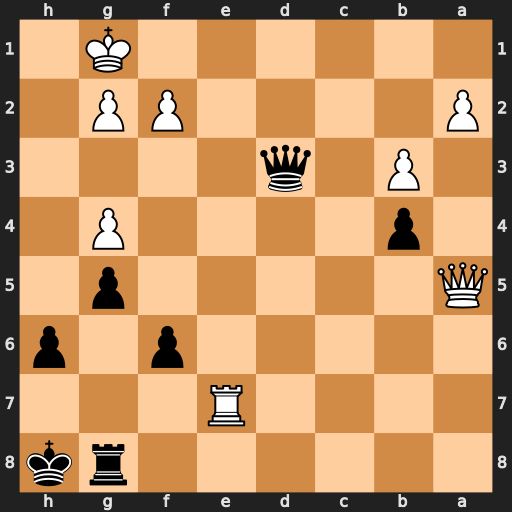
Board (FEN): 6rk/4R3/5p1p/Q5p1/1p4P1/1P1q4/P4PP1/6K1
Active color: b
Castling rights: -
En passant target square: -
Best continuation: Qd1+ Kh2 Qd6+ f4 Qxe7